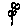
Label: flower